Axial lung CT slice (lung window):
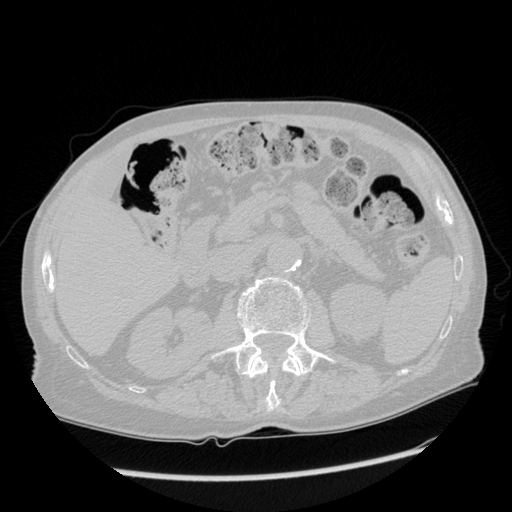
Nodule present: no